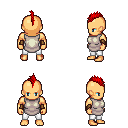
a pixel art fantasy rpg character, male body template, human, tanned skin, white tunic, white pants, red mohawk hairstyle, cloth bracers, four views (front, back, left, right), 2x2 character sprite sheet, small pixel art, hard edges, no anti-aliasing